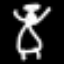
Label: angel